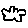
Label: cloud